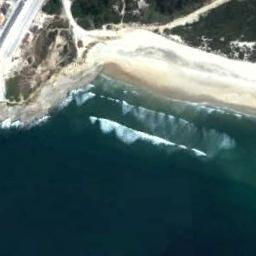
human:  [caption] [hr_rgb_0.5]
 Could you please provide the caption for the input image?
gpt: The green oceans and white beach and a row .

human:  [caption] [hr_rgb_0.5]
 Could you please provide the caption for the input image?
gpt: The beach is made up of deep green seawater, Coast with dense green plants and sparse green plants .

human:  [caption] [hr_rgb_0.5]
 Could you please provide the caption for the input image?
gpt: The beach with white sand and the land next to the beach is covered with some green plants .

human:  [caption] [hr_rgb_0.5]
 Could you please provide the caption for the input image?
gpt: There are several houses by the beach .

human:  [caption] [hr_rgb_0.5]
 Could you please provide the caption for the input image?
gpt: The grass is beside the beach .